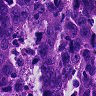
Metastatic tissue present: yes